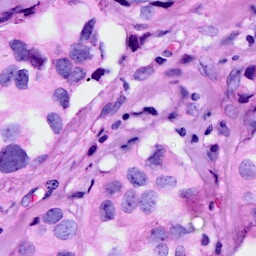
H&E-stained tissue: Breast